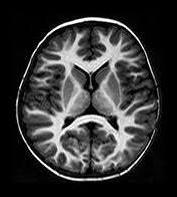
Label: notumor